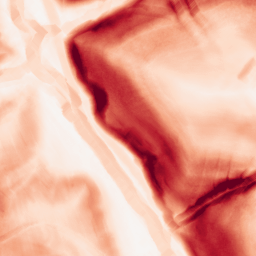
Category: morphological
Decomposition family: morphological_gradient
Decomposition parameters: size: 7
shape: diamond
Upsampling method: bicubic_3x
Upsampling parameters: scale: 3
Upsampling scale: 3